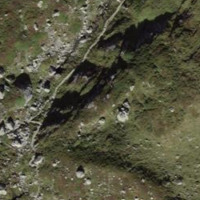
EUNIS habitat code: 23
Species observed at this site:
Pieris brassicae